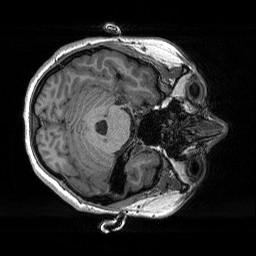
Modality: T1w
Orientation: axial
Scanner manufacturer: siemens
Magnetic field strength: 3 T
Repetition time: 2.3 s
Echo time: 0.00298 s